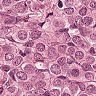
Metastatic tissue present: yes